Field crop: maize
Growth stage: 1
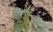
Species: datura